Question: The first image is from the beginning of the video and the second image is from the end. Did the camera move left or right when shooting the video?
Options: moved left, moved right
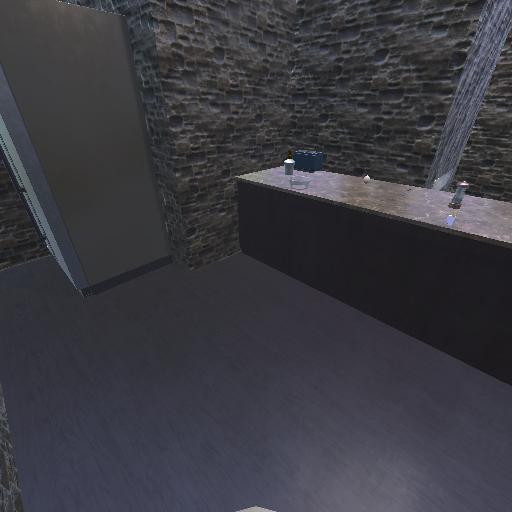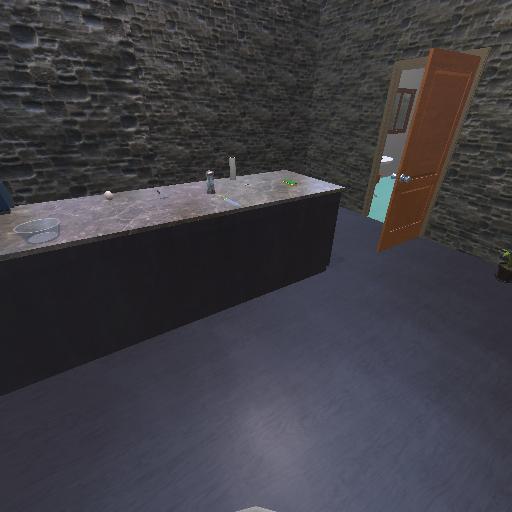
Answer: moved left